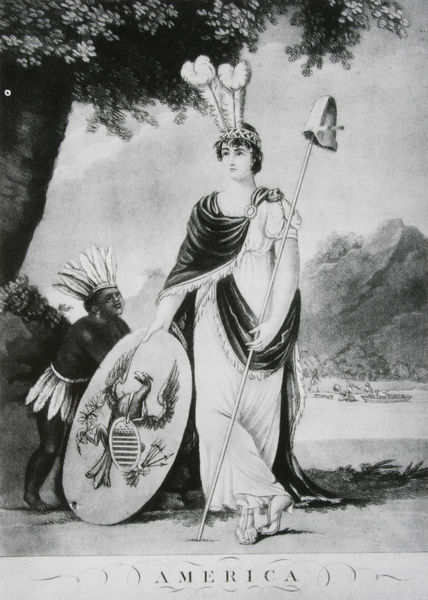
Titel: Die Vier Kontinente - Amerika
Standort: Winterthur (Delaware)
Institution: The Henry Francis du Pont Winterthur Museum
Schlagwörter: adler, baum, berg, blätter, dunkel, feder, himmel, laub, mann, meer, nackt, schatten, umhang, vogel, wasser, weiß, bäume, fluss, landschaft, see, frau, grau, hell, hintergrund, hut, kleid, schwarz, symbol, zeichnung, blick, mütze, falten, federn, stirnband, portrait, hügel, natur, busch, figur, fransen, gewand, kind, brosche, haarreif, krone, arbeit, boot, boote, stock, schärpe, kopfbedeckung, schleppe, schrift, stab, afrika, berge, gebirge, grafik, graphik, nebel, klein, amerika, haarband, sandalen, junge, neger, schild, barfuß, druck, schwarz-weiss, radierung, stich, lithografie, text, helm, allegorie, personifikation, göttin, tracht, herzen, wappen, karte, schwarzer, sklave, toga, amazone, rinde, greifvogel, antikisierend, mohr, königin, speer, federschmuck, postkarte, kopfschmuck, personifizierung, stecken, pfeile, imperialismus, kolonialismus, kolonie, alegorie, kriegerin, häuptling, anitk, mist, indianer, ureinwohner, america, sperr, fibel, ber, ethnografie, indio, federrock, untertan, kanus, federhaube, kleiner mann, entdeckung, per, propaganda, eingeborener, kolonialisierung, amaerica, columbia, gewandschliesse, kolonisation, erge, bastrock, kopfschnuck, lanue, wappenvogel, tamerica